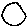
Label: circle